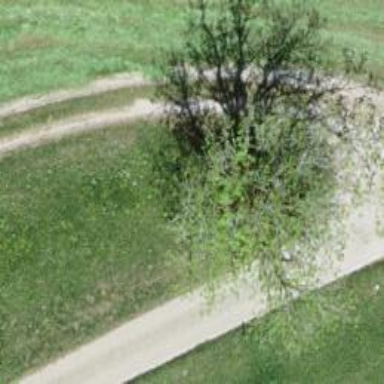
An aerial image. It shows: Wayside cross with historic significance.